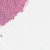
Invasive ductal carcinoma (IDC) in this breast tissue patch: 0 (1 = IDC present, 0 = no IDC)